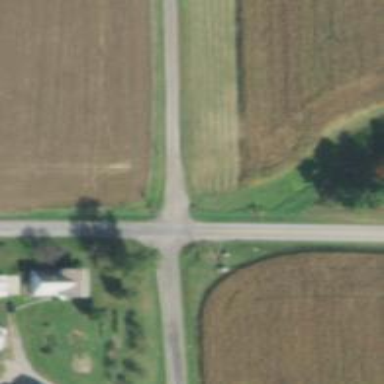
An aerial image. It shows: Stop road.